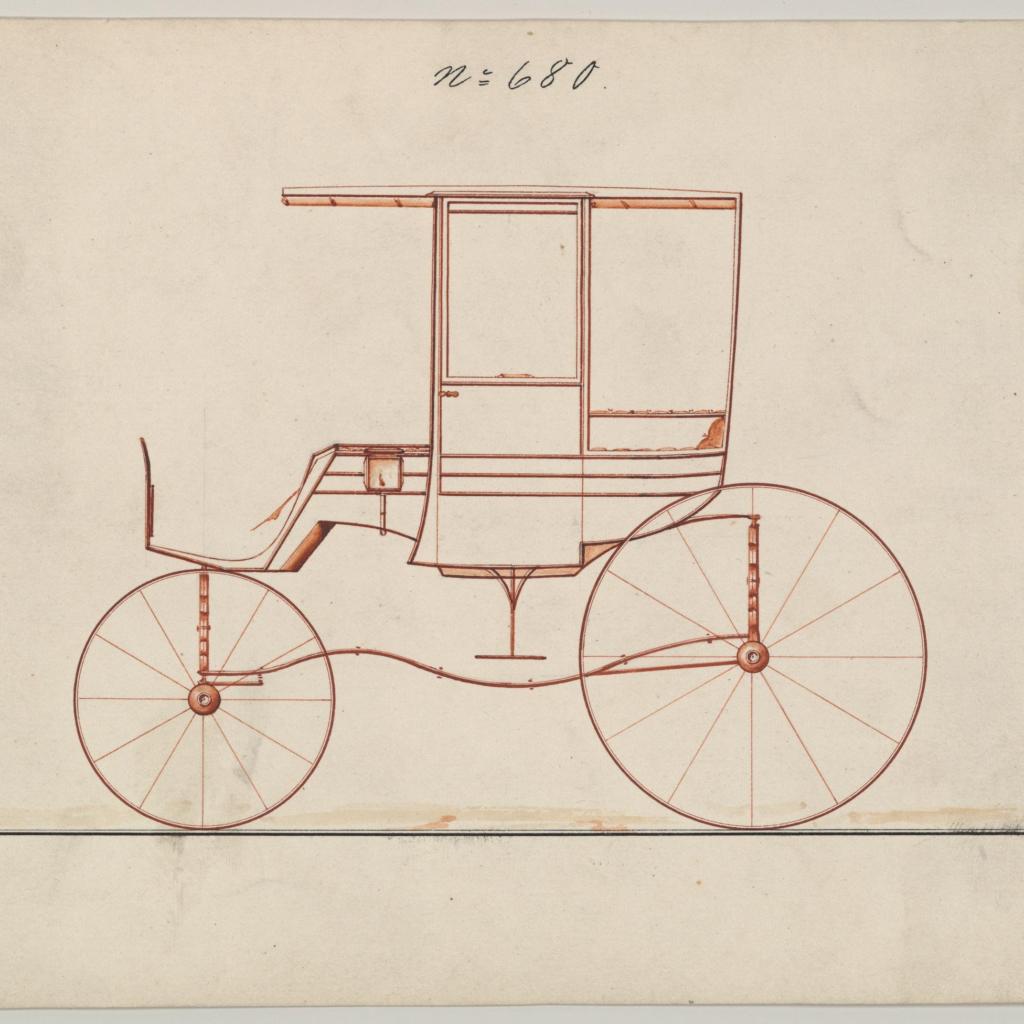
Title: Design for Rockaway, no. 680
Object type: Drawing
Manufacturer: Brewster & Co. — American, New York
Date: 1850–70
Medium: Pen and black ink.
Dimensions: sheet: 5 3/4 x 8 5/8 in. (14.6 x 21.9 cm)
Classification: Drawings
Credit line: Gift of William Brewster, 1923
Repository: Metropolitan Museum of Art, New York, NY